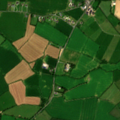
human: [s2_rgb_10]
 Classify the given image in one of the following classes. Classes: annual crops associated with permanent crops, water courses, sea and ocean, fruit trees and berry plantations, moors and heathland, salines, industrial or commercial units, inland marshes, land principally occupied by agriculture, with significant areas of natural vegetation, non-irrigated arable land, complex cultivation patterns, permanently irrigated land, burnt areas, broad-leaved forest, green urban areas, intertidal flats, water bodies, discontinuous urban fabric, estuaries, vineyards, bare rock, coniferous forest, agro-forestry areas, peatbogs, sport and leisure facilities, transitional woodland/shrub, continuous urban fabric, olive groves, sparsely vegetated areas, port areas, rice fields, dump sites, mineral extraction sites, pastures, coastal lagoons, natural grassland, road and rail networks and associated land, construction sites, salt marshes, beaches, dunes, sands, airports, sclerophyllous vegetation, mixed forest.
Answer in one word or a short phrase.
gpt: non-irrigated arable land, pastures